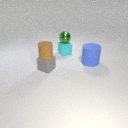
small gray rubber cube to the left of large blue rubber cylinder